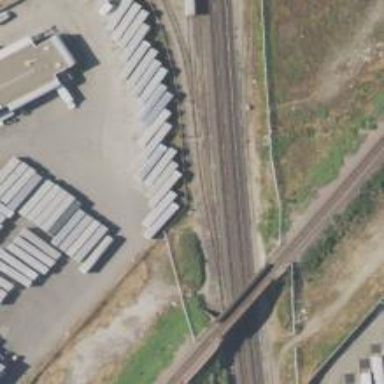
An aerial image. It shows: Railway siding with rails.